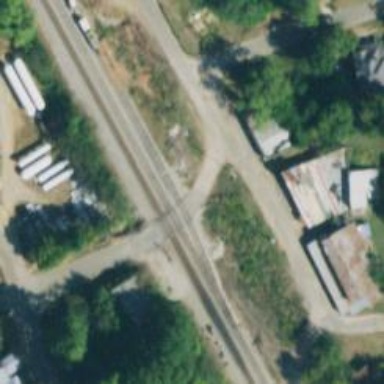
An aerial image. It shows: Railway siding with rails.